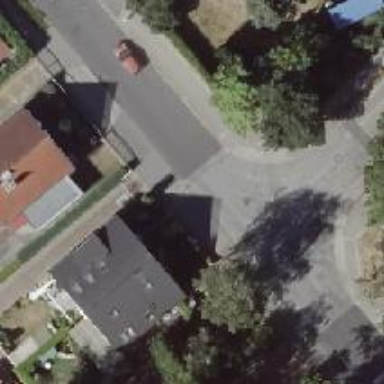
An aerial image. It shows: Table-style traffic calming feature.